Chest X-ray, AP view. Patient: 80 years old, sex F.
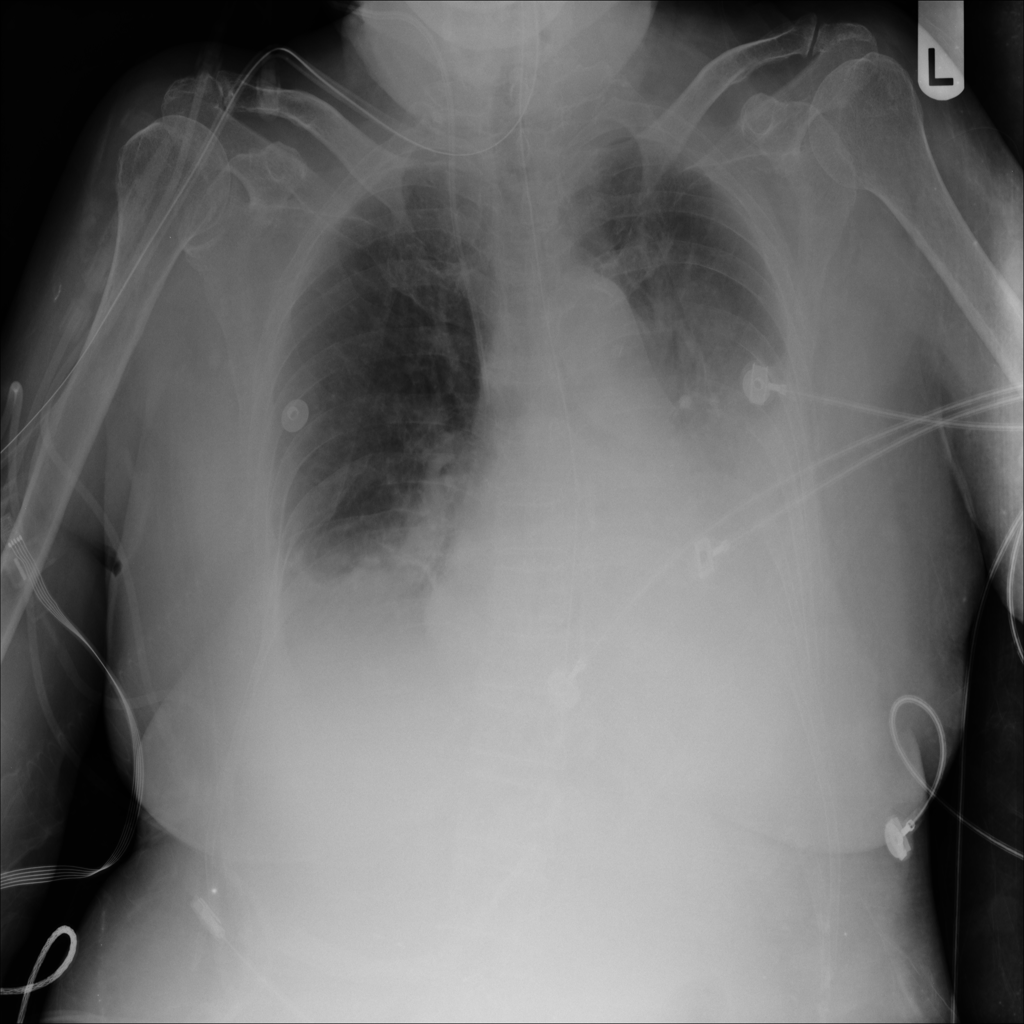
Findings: Atelectasis, Consolidation, Effusion, Infiltration